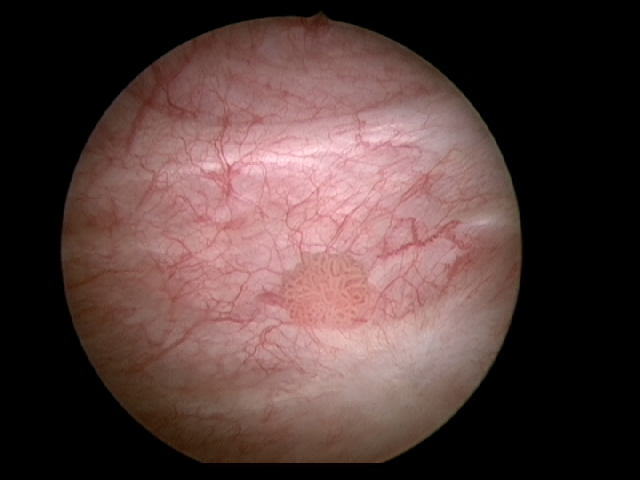
Modality: WLC
Class: Malignant
Subclass: LowGradePapillary
Lesion: Multifocal
Multifocal: 2 to 7
Stage: Ta
Morphology: Papillary
Bladder cancer association: Yes